Question: I often need to indicate the distribution of some data in a concise plot, as in the below figure. I do this by plotting several 'fill_between' areas, limited by the quantiles of the distribution.
'''
ax.fill_between(x, quantile1, quantile2, alpha=0.2)
'''
In a for loop, I make plots like this by calculating quantiles 1 and 2 (as indicated by the legend) as the 0% to 100% quantiles, then 10% to 90% and so on, each 'fill_between' plotting on top of the previous "layer".
Here is the output with three layers of transparent colors along with the median line (0.5):

However, the legend colors are not what I would like them to be, since they (naturally) use the color of each individual layer, not taking into account the combined effect of several layers.
'''
ax.legend([0.5]+[['0.0%', '100.0%'], ['10.0%', '90.0%'], ['30.0%', '70.0%']])
'''
What is the best way to overwrite the face color value within the legend command?
I would like to avoid doing this by first plotting 0% to 10% with transparency "0.2", then 10% to 30% with transparency "0.4" and so on, as this will take twice the amount of time to compute and will make the code more complicated.
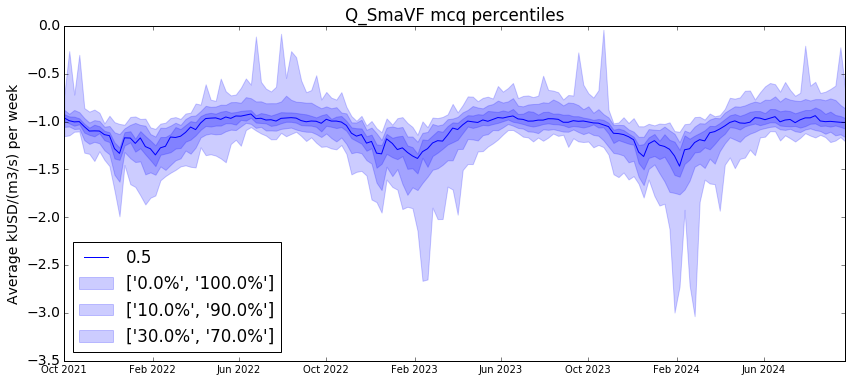
Answer: You can use proxy artists to place in the legend which have the exact same transparency as the resulting overlay from the plot.
As a proxy artist you can use a simple rectangle. The transparency however needs to be calculated as two objects with transparency '0.2' together will appear as a single object with transparency '0.36' (and not '0.4'!).
'''
import matplotlib.pyplot as plt
import numpy as np
import matplotlib.patches
a = np.sort(np.random.rand(6,18), axis=0)
x = np.arange(len(a[0]))
def alpha(i, base=0.2):
l = lambda x: x+base-x*base
ar = [l(0)]
for j in range(i):
ar.append(l(ar[-1]))
return ar[-1]
fig, ax = plt.subplots(figsize=(4,2))
handles = []
labels=[]
for i in range(len(a)/2):
ax.fill_between(x, a[i, :], a[len(a)-1-i, :], color="blue", alpha=0.2)
handle = matplotlib.patches.Rectangle((0,0),1,1,color="blue", alpha=alpha(i, base=0.2))
handles.append(handle)
label = "quant {:.1f} to {:.1f}".format(float(i)/len(a)*100, 100-float(i)/len(a)*100)
labels.append(label)
plt.legend(handles=handles, labels=labels, framealpha=1)
plt.show()
'''
<URL>
---
One has to decide if this is really worth the effort. A solution without transparency but with the very same result can be achieved much shorter:
'''
import matplotlib.pyplot as plt
import numpy as np
a = np.sort(np.random.rand(6,18), axis=0)
x = np.arange(len(a[0]))
fig, ax = plt.subplots(figsize=(4,2))
for i in range(len(a)/2):
label = "quant {:.1f} to {:.1f}".format(float(i)/len(a)*100, 100-float(i)/len(a)*100)
c = plt.cm.Blues(0.2+.6*(float(i)/len(a)*2) )
ax.fill_between(x, a[i, :], a[len(a)-1-i, :], color=c, label=label)
plt.legend( framealpha=1)
plt.show()
'''
<URL>